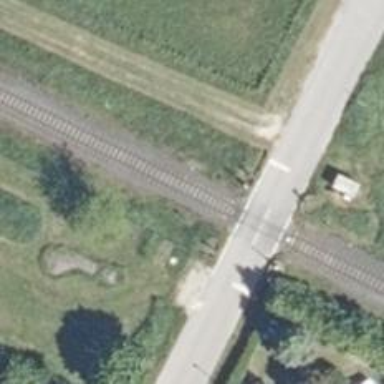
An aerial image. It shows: Railway signal.